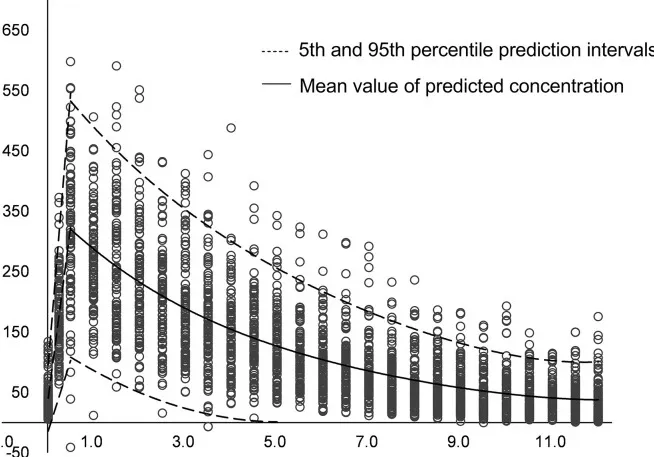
The simulated pharmacokinetics profile with 95% confidence intervals after giving the high-dose meropenem.
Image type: chart (chart)